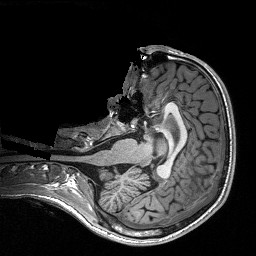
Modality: T1w
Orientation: axial
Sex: female
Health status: healthy
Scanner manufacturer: siemens
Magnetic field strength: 3 T
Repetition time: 3.2 s